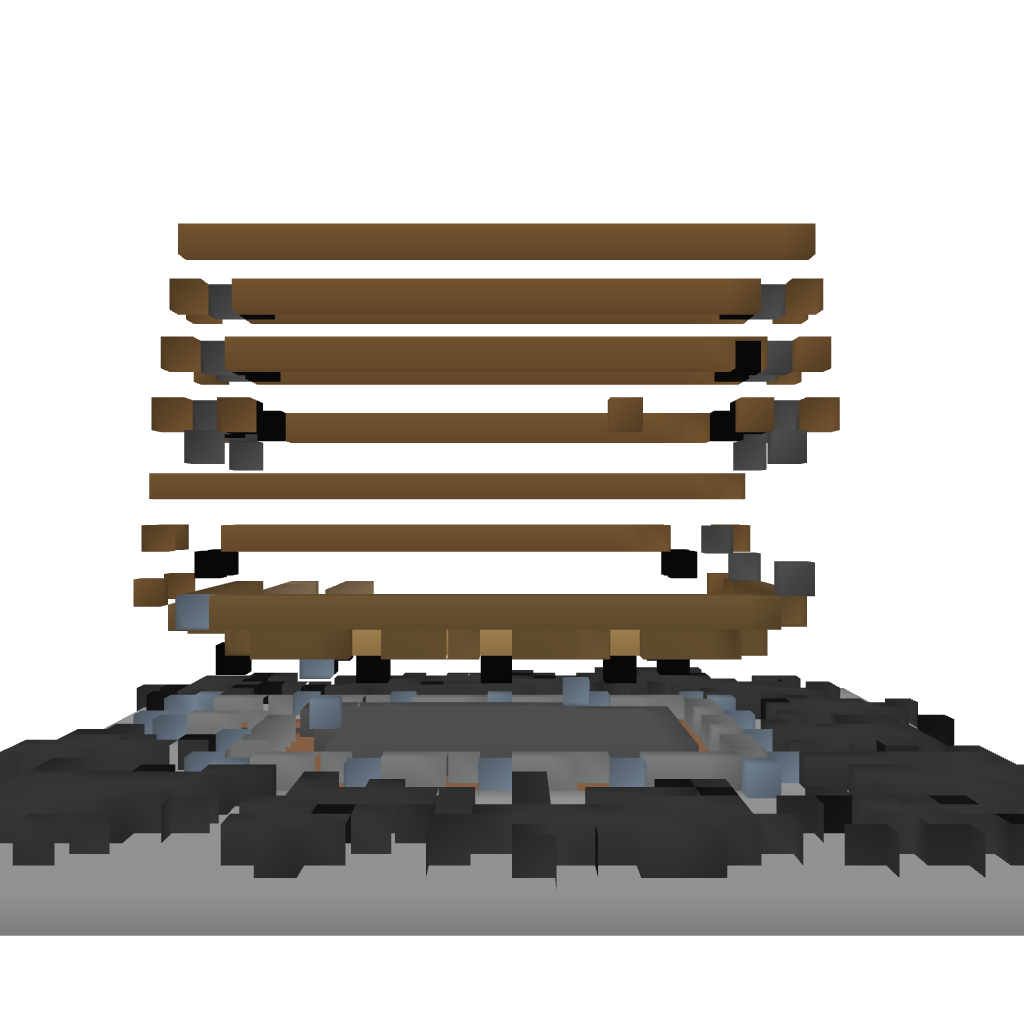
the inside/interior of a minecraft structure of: Medieval Cottage